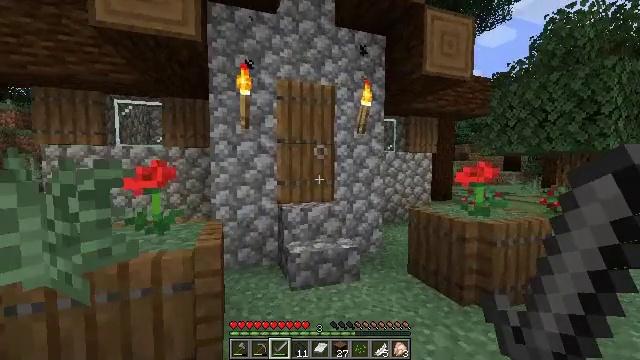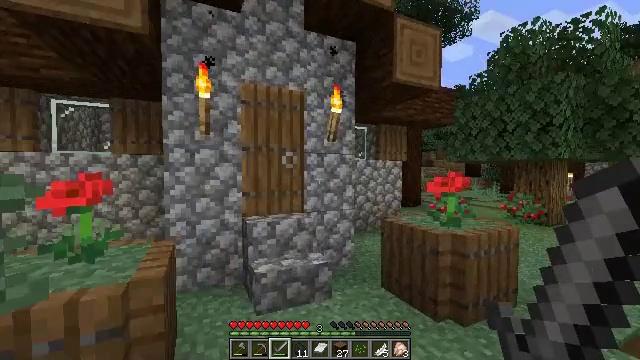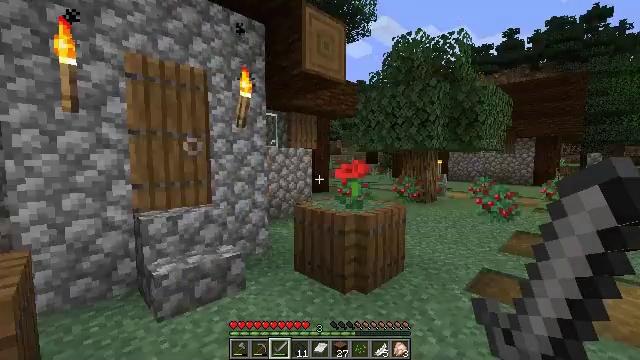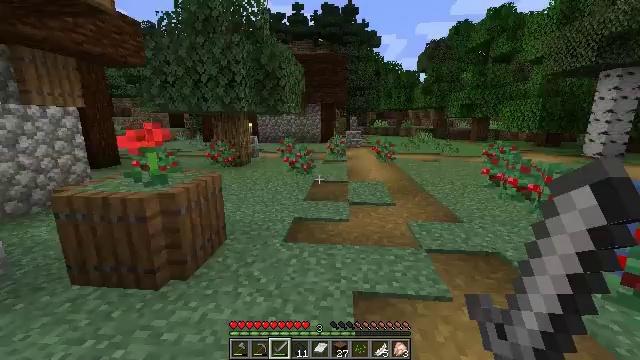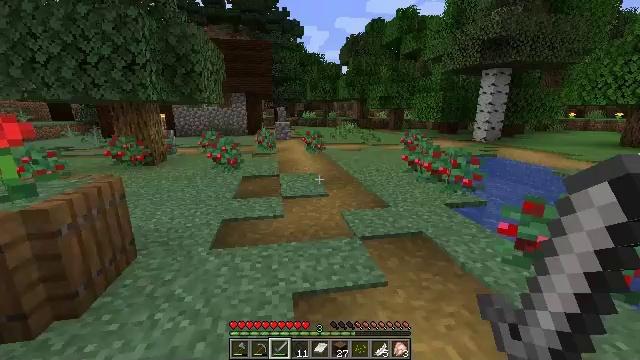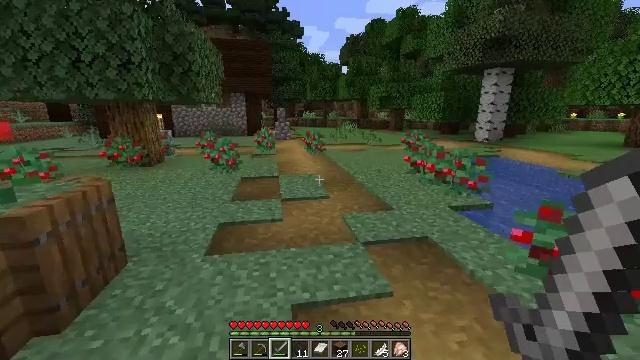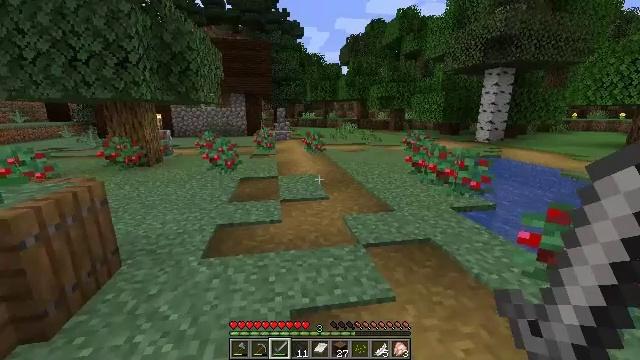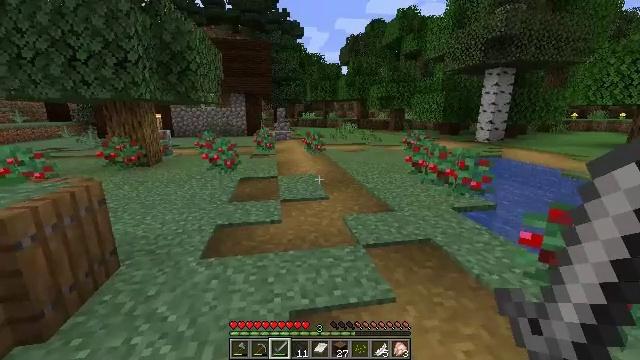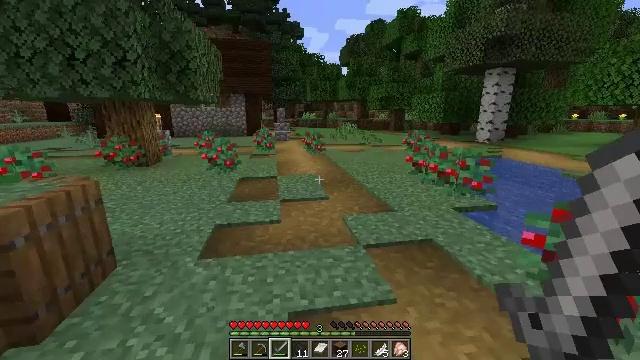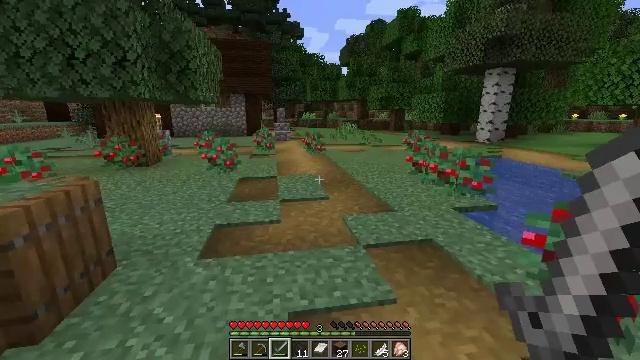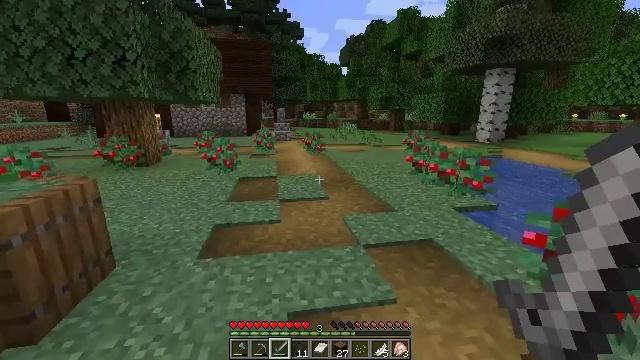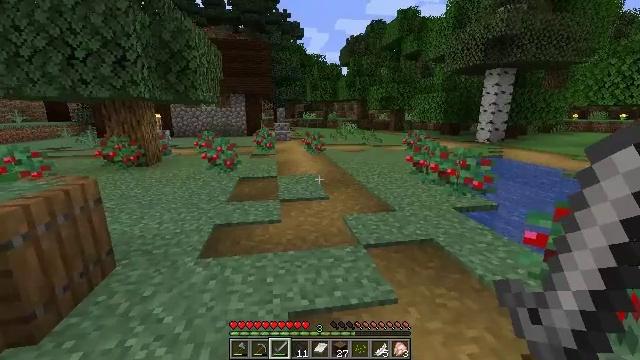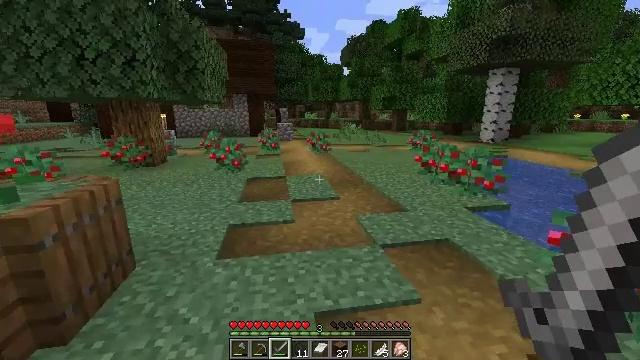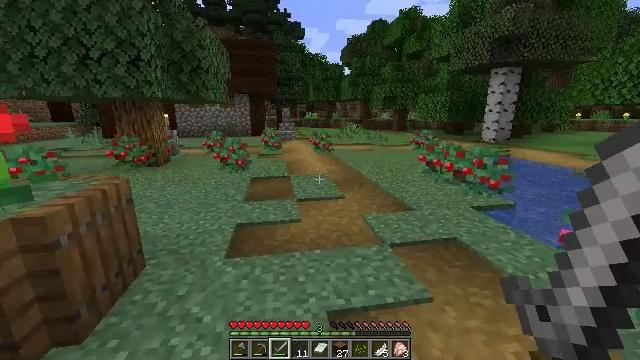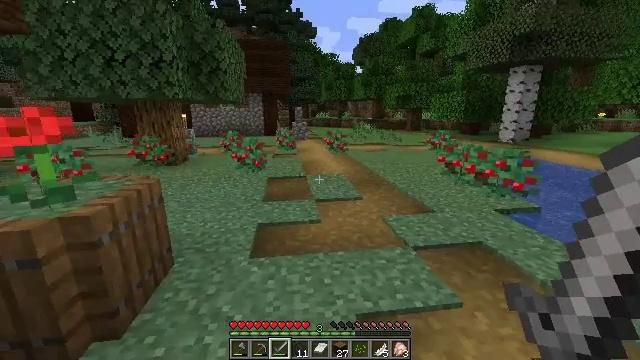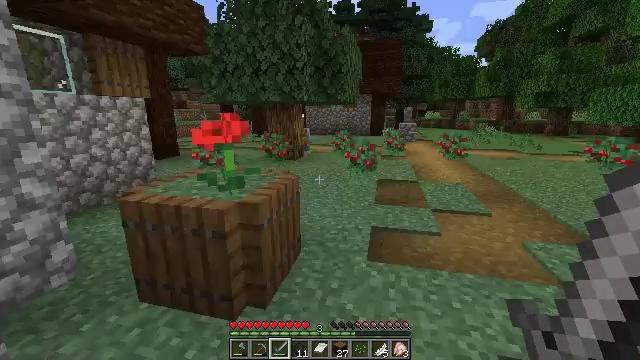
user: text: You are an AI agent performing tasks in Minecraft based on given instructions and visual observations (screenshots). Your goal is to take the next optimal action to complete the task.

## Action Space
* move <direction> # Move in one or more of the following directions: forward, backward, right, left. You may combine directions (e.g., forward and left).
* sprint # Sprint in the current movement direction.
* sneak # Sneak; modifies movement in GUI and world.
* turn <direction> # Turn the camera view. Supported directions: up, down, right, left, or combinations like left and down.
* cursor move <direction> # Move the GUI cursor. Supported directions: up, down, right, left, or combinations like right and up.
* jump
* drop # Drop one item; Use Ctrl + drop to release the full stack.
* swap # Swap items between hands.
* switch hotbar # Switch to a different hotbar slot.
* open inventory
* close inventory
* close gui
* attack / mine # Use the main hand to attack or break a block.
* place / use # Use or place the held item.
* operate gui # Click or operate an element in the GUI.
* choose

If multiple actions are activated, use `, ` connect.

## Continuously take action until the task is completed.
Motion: motion action
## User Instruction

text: Break and collect the fletching table.
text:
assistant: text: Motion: move forward and move right, turn right and up
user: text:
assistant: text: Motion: move forward and move right, turn right and down
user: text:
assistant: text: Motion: move forward and move right, turn right and down
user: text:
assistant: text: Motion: move forward, turn right and down
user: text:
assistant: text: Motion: no_op
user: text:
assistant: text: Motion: no_op
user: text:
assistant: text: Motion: no_op
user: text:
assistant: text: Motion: no_op
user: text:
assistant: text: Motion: no_op
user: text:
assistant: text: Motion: no_op
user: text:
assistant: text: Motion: move left
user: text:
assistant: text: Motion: move left
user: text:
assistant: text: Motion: move left
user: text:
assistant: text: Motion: move left, turn left
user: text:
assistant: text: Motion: move left, turn left
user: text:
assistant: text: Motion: move forward and move left, turn left
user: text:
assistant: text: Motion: move forward and move left, turn left
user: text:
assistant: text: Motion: move forward, turn left
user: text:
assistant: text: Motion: move forward, turn left and up
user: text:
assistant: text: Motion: move forward, turn left and up
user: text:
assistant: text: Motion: move forward, turn left and up
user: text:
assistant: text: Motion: move forward, turn left
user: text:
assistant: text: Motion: move forward
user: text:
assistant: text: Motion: move forward
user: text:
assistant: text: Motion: no_op
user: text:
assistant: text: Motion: turn right and up
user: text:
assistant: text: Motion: turn right
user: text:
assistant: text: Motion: turn right and down
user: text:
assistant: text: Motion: turn right and down
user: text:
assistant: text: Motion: turn right